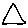
Label: triangle